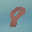
Label: 8